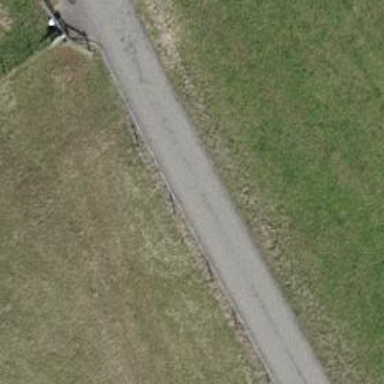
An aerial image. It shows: Well-maintained track road with grade 1 tracktype.